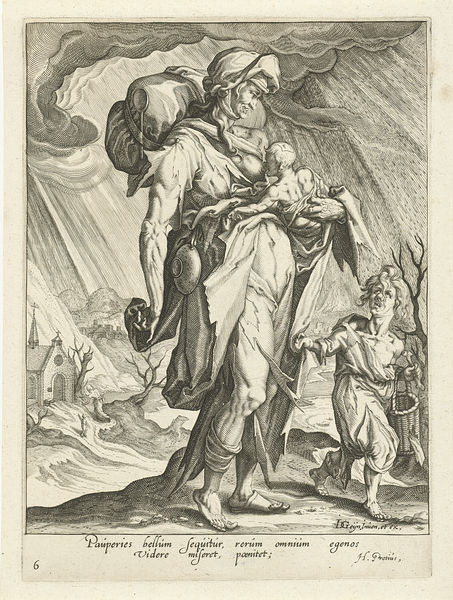
Titel: Armoede (Paupertas)
Künstler: Zacharias Dolendo
Standort: Amsterdam
Institution: Rijksmuseum
Schlagwörter: baum, berg, fuß, himmel, nackt, wasser, weiß, wolken, landschaft, menschen, frau, schwarz, zeichnung, haus, wolke, teller, niederlande, stamm, wind, kirche, sonne, familie, kind, mutter, kinder, schrift, düster, gepäck, berge, wüste, grafik, herbst, baby, krieg, unwetter, wetter, korb, knie, flucht, regen, stillen, druckgraphik, schwarz-weiß, stich, zigeunerin, gruselig, wanderer, kapelle, rucksack, kupferstich, kriche, säugen, löfel, landstreicherin, 6, bellum, betttlerin, heemskerk umfeld